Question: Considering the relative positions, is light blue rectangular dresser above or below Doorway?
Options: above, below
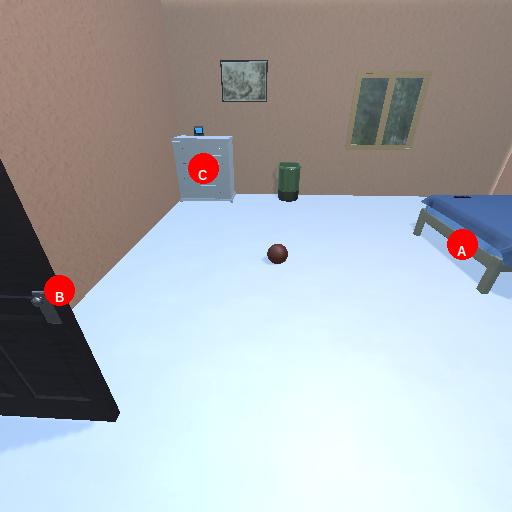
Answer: above